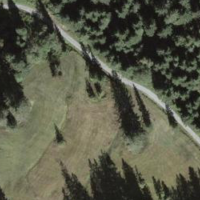
EUNIS habitat code: 26
Species observed at this site:
Geum rivale
Sorbus aucuparia
Parnassia palustris
Epipactis atrorubens
Drosera rotundifolia
Cirsium palustre